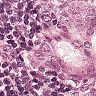
Metastatic tissue present: yes